Interaction volume radius: 10 \u00c5
Interaction volume height: 35 \u00c5
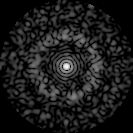
Disorder parameter: 0.8369